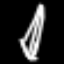
Label: pencil